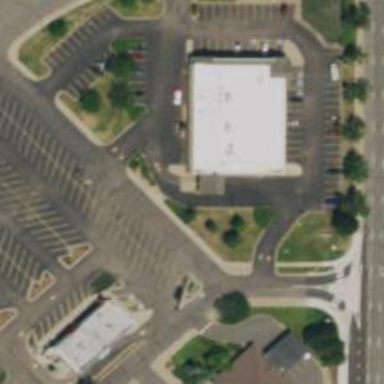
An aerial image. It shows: Pharmacy providing healthcare services.